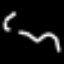
Label: squiggle